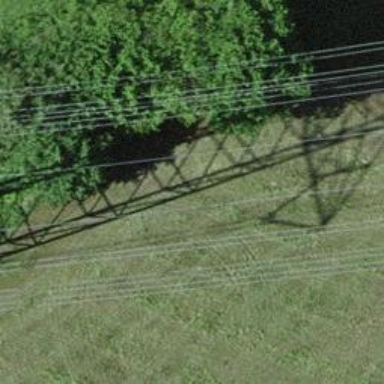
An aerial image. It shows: Power tower.